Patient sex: F
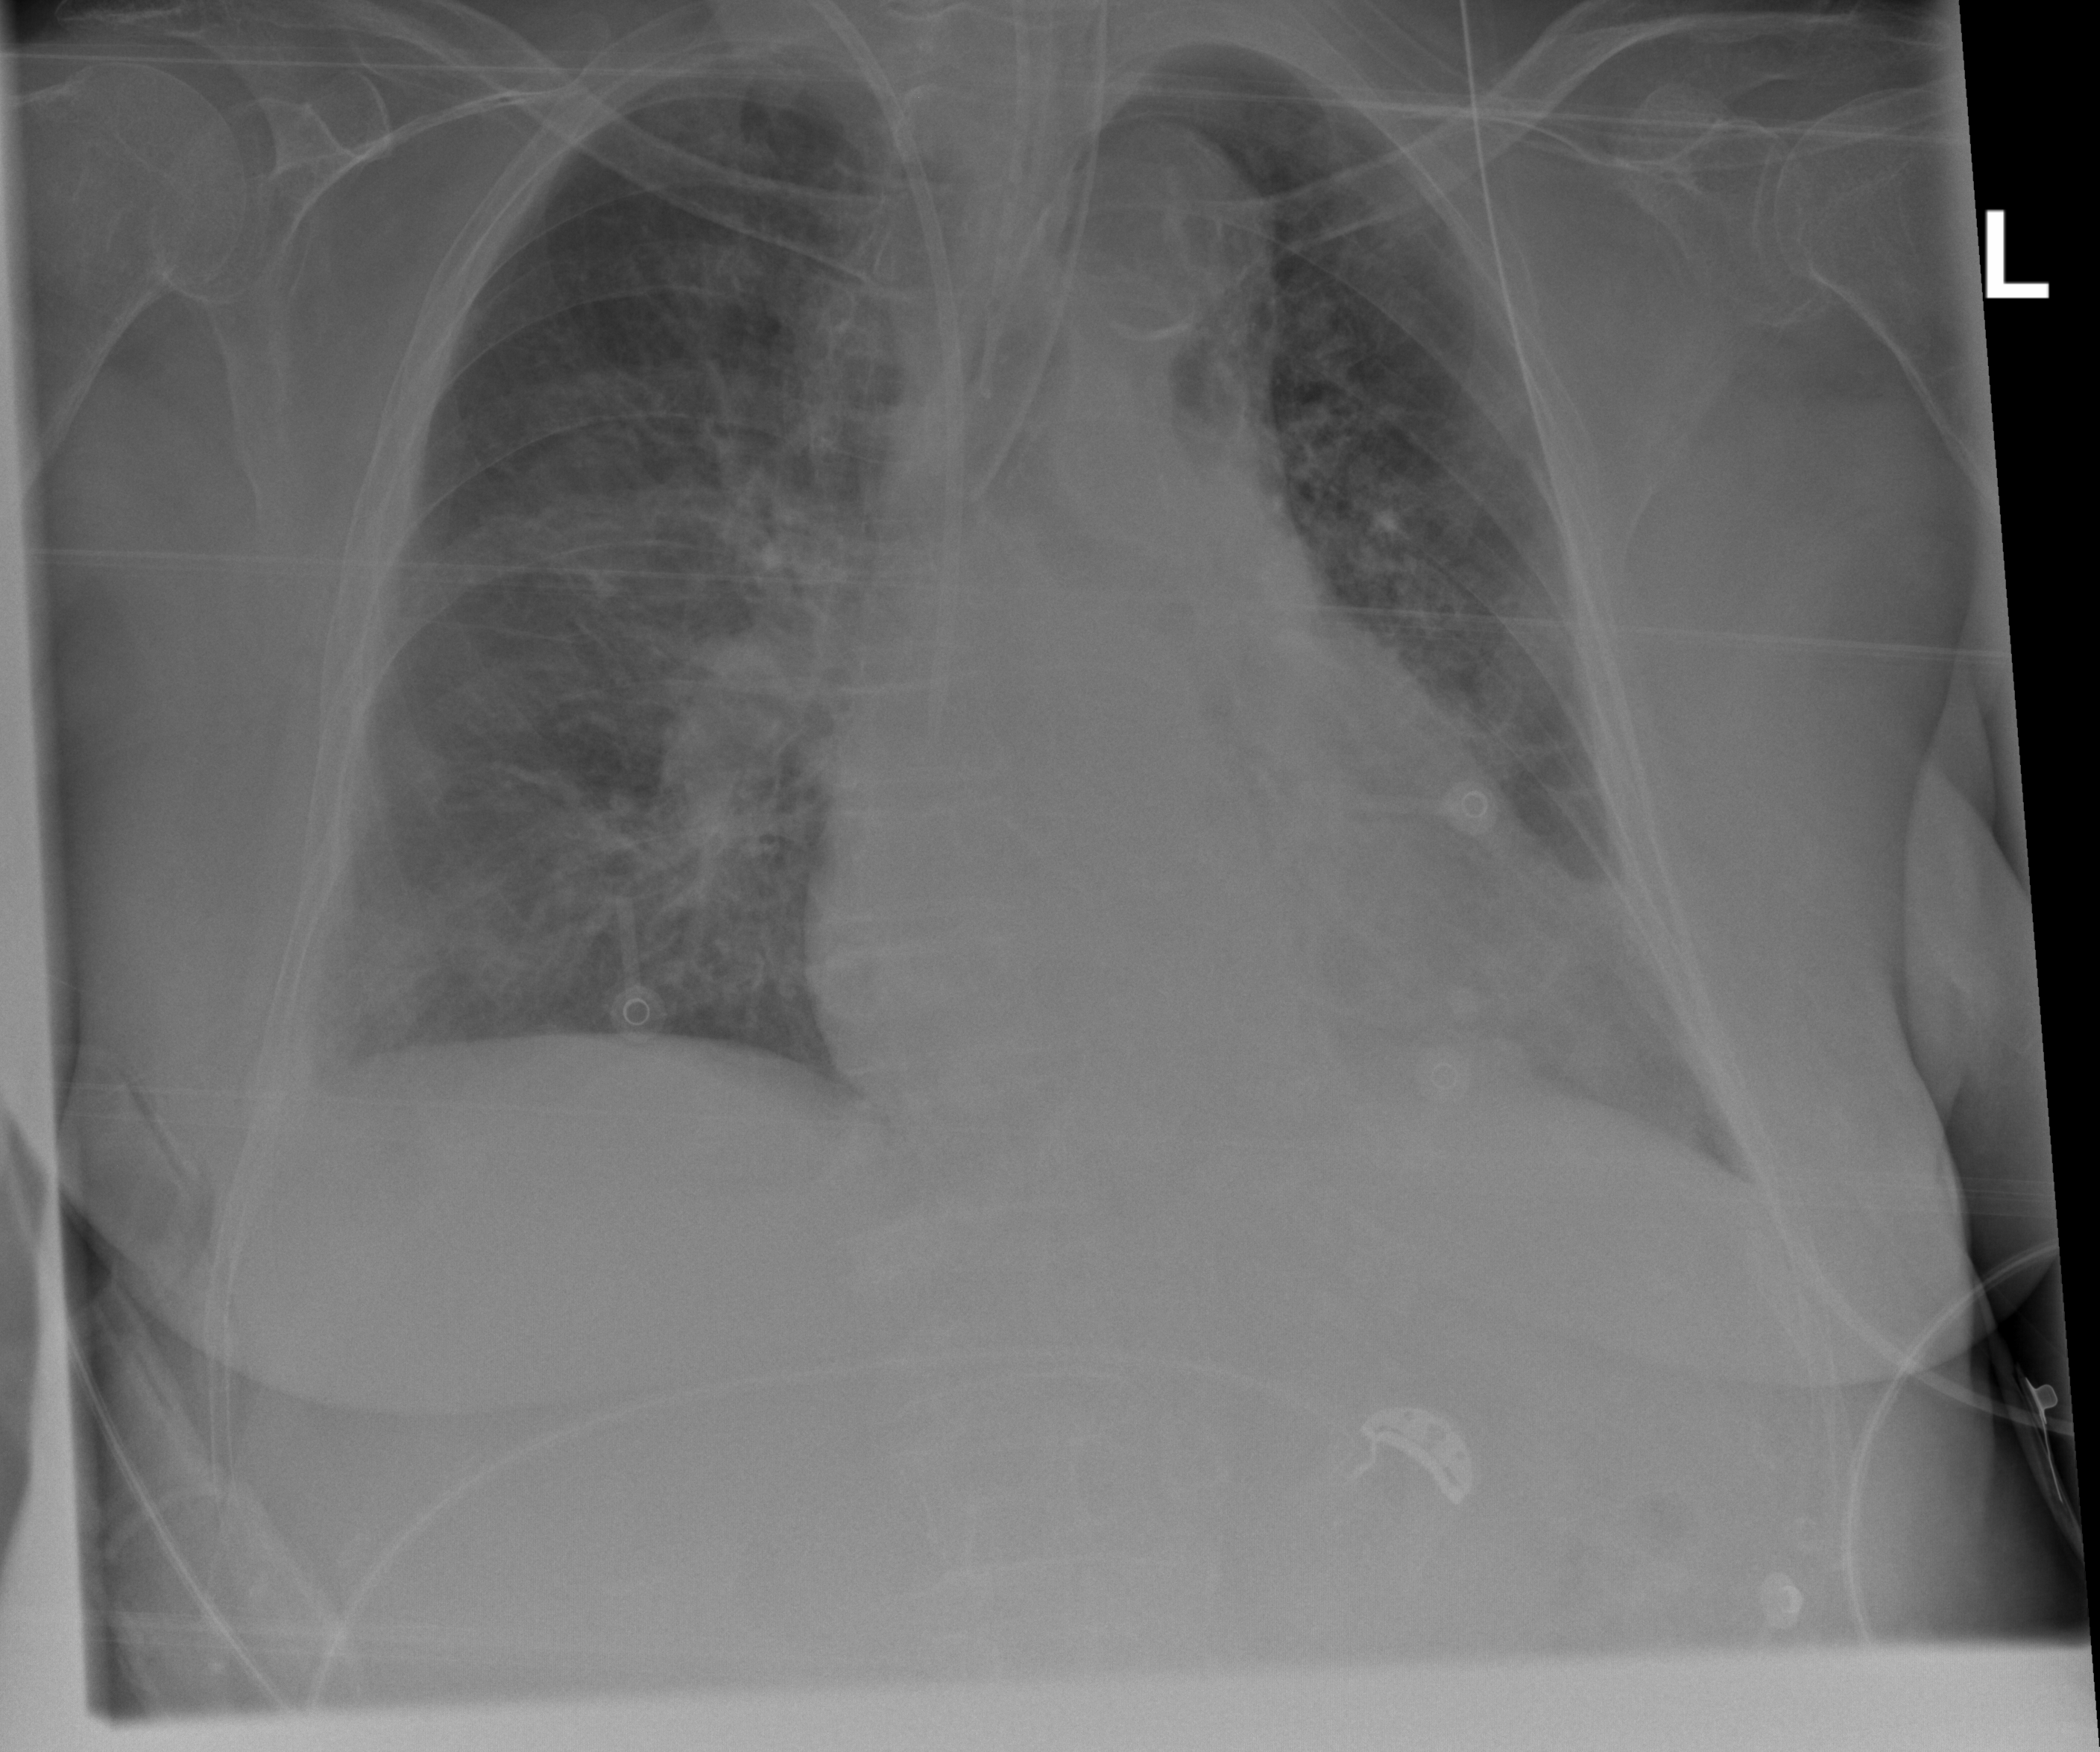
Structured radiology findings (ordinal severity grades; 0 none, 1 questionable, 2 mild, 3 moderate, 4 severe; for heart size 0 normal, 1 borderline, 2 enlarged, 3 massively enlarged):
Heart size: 2
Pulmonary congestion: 2
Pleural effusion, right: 2
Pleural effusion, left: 2
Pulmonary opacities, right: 3
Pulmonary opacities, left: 2
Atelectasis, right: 2
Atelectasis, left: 2